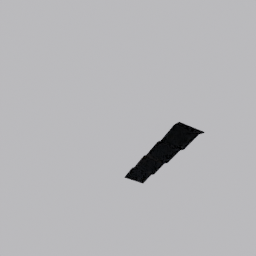
Label: architecture